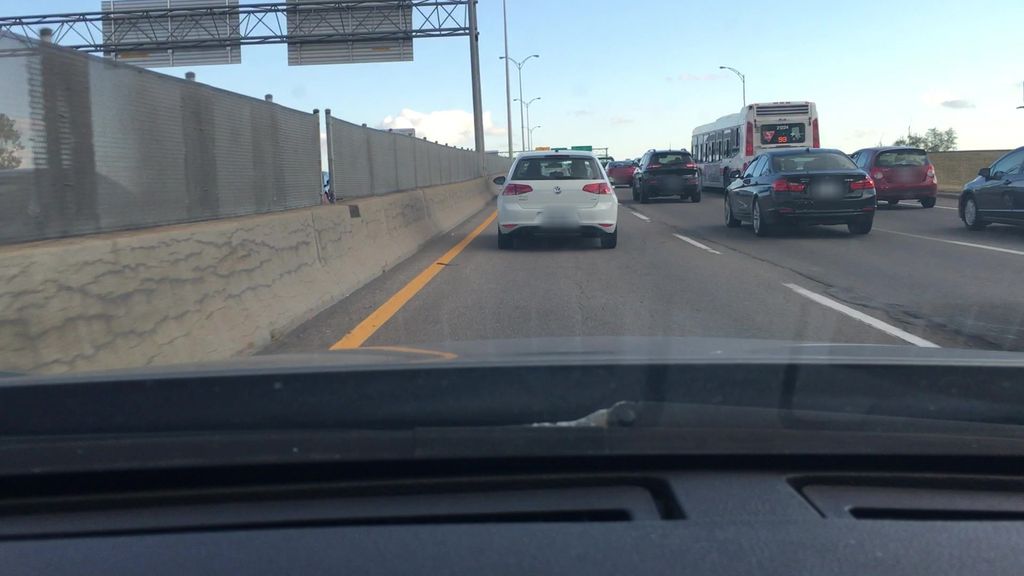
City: montreal